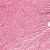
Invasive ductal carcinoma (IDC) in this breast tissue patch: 0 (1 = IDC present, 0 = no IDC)